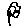
Label: flower